Interaction volume radius: 5 \u00c5
Interaction volume height: 15 \u00c5
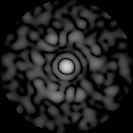
Disorder parameter: 0.8504